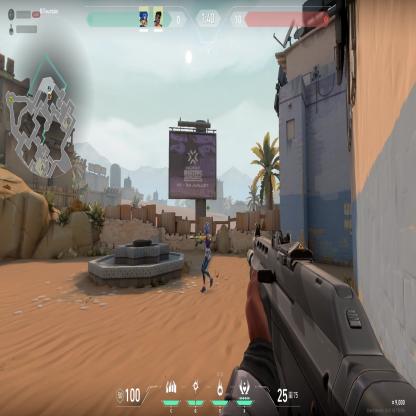
Label: teammate